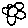
Label: flower